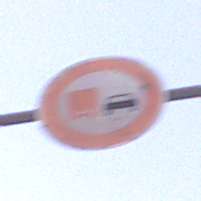
Verkehrszeichen: UeberholverbotKraftfahrzeuge
Umgebung: Outdoor, Nature
Tageszeit: SunriseSunset
Wetter: PartlyCloudy
Licht: Natural
Jahreszeit: NotSpecified
Kontrast: LowContrast